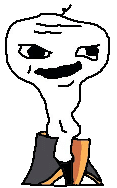
Label: 5_Brainlet